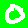
Digit: 0